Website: lowes
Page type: account-selection
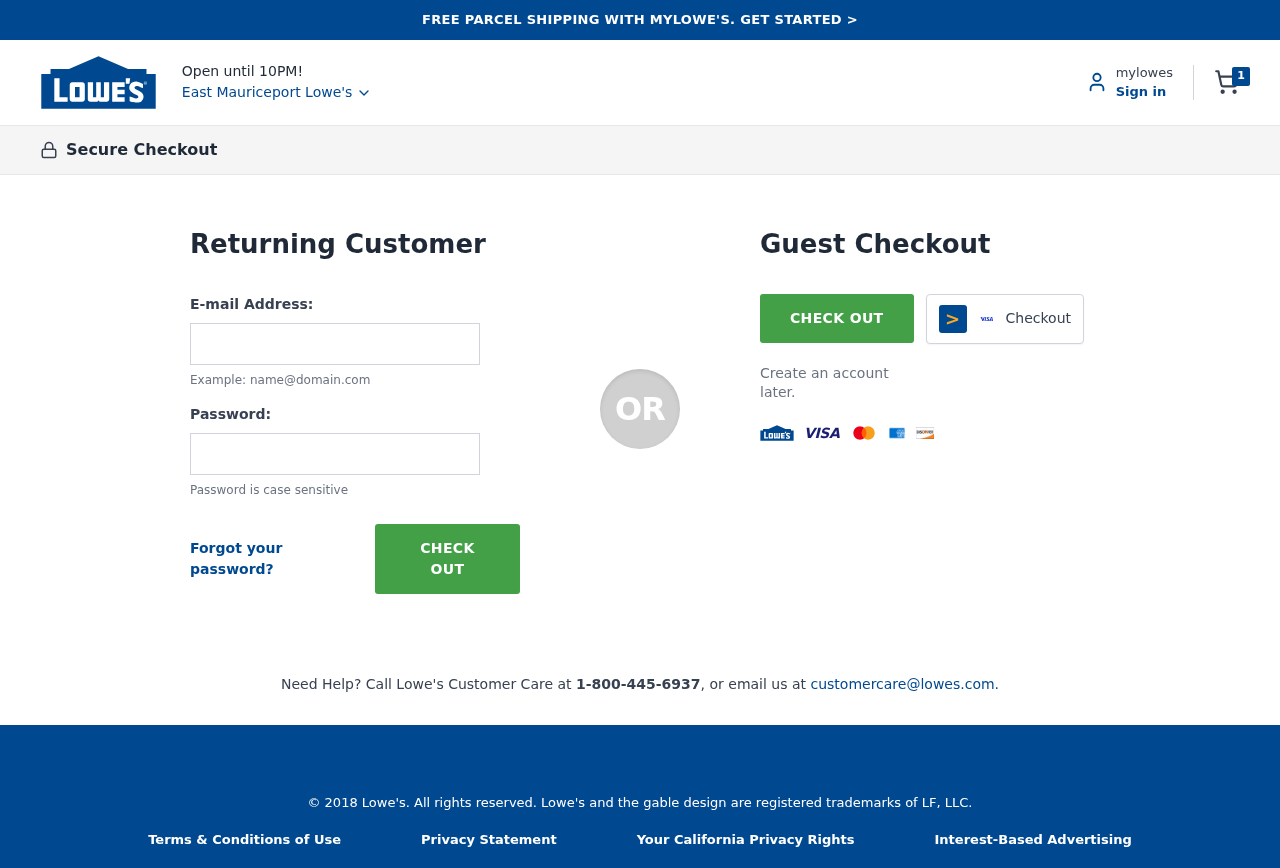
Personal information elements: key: PII_CITY
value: East Mauriceport Lowe's
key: PII_LOGIN_USERNAME
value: christie_morgan
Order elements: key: ORDER_NUM_ITEMS
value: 1